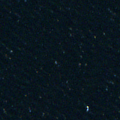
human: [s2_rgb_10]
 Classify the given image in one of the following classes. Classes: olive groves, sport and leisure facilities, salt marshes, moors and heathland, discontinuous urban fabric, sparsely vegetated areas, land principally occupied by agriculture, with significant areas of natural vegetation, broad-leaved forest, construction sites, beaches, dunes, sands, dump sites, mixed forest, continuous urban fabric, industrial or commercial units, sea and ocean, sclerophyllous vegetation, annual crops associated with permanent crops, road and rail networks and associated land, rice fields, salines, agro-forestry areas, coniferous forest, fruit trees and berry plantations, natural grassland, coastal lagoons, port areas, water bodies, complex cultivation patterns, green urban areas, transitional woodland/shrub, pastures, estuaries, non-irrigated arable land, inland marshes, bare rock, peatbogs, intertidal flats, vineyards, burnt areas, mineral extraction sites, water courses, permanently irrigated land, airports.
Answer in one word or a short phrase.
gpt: sea and ocean